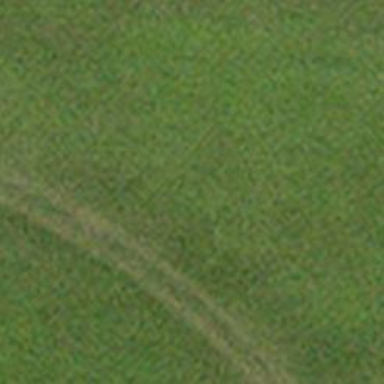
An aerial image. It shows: Grassy track with grade 5 track type.